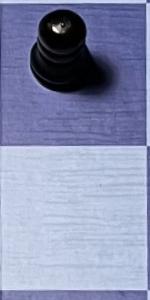
Label: Empty